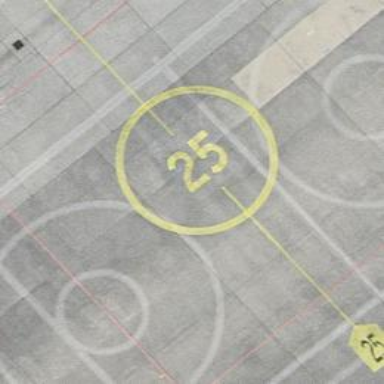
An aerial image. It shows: Image of helipad at airport.